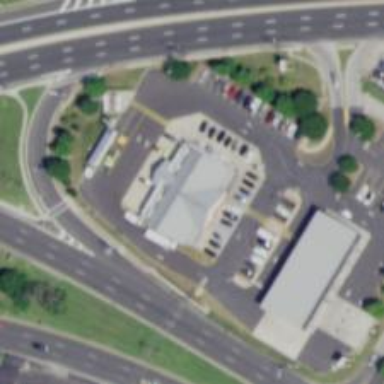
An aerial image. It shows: Convenience shop.